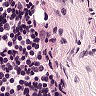
Metastatic tissue present: no